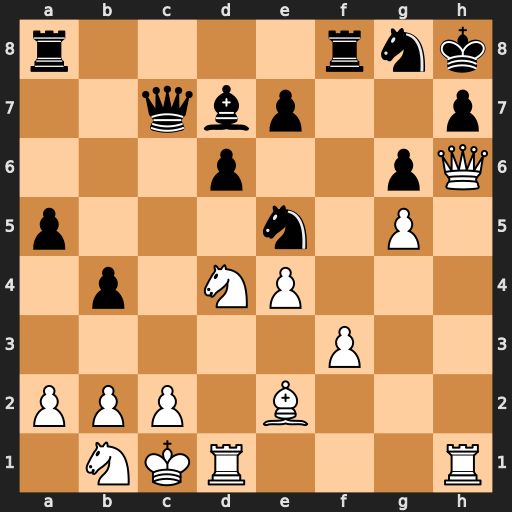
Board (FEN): r4rnk/2qbp2p/3p2pQ/p3n1P1/1p1NP3/5P2/PPP1B3/1NKR3R
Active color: w
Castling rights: -
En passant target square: -
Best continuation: Qxh7#